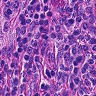
Metastatic tissue present: no